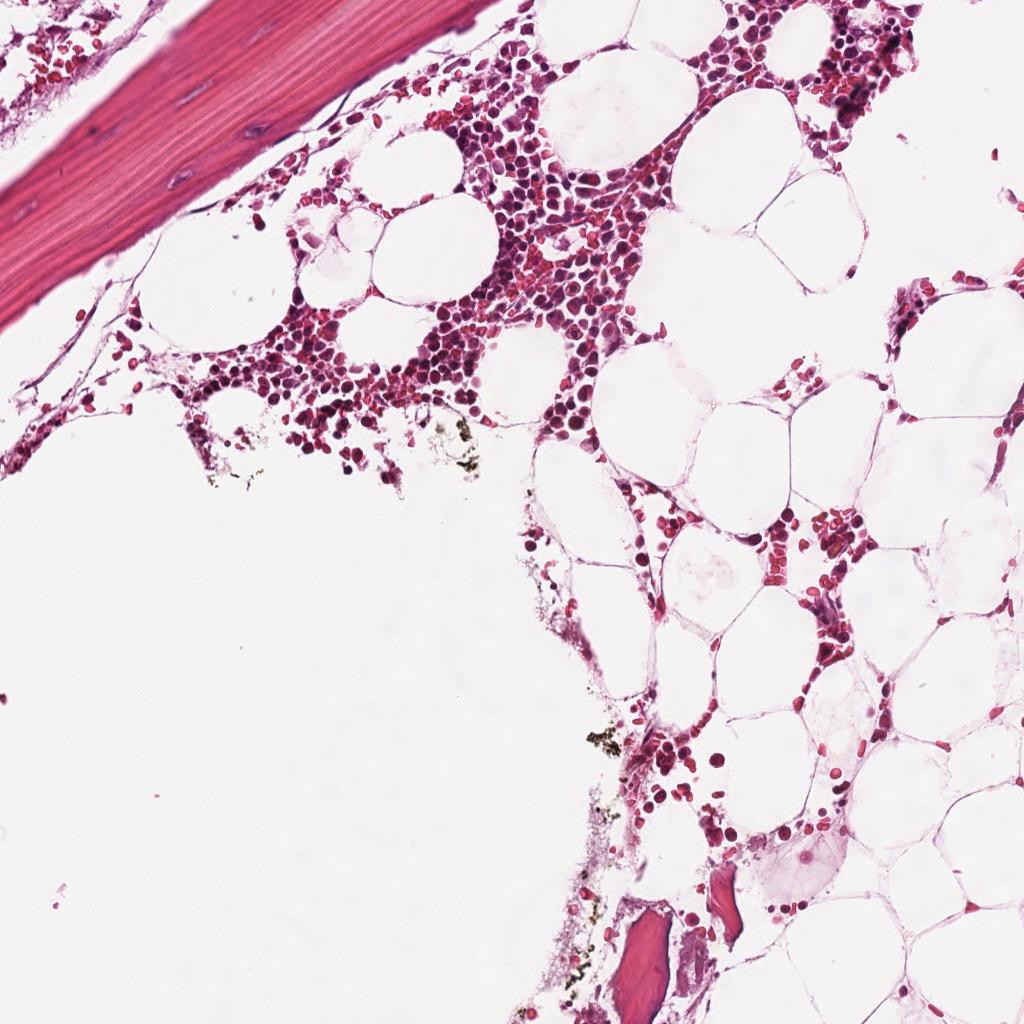
Label: Non-Tumor